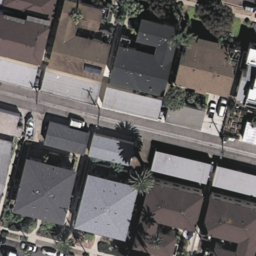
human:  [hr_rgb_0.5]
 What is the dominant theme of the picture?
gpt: dense residential